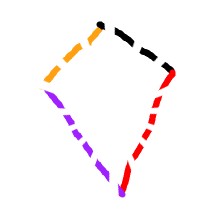
Shape: kite